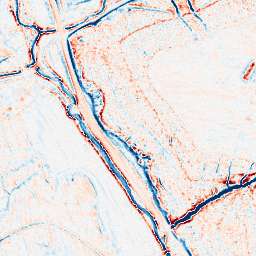
Category: edge_preserving
Decomposition family: anisotropic_diffusion
Decomposition parameters: iterations: 10
kappa: 100
gamma: 0.2
Upsampling method: quintic
Upsampling parameters: scale: 2
Upsampling scale: 2